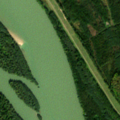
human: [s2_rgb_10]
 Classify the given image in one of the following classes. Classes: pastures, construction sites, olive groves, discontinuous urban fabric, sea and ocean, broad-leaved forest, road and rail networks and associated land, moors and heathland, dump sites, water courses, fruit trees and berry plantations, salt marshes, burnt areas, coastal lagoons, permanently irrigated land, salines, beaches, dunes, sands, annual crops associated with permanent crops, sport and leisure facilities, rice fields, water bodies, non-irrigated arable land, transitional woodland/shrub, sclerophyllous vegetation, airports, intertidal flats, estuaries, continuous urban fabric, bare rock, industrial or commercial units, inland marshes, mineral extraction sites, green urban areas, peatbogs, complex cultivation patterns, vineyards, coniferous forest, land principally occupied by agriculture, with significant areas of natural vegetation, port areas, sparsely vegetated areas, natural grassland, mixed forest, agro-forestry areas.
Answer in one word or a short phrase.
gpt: broad-leaved forest, transitional woodland/shrub, water courses